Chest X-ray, PA view. Patient: 50 years old, sex F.
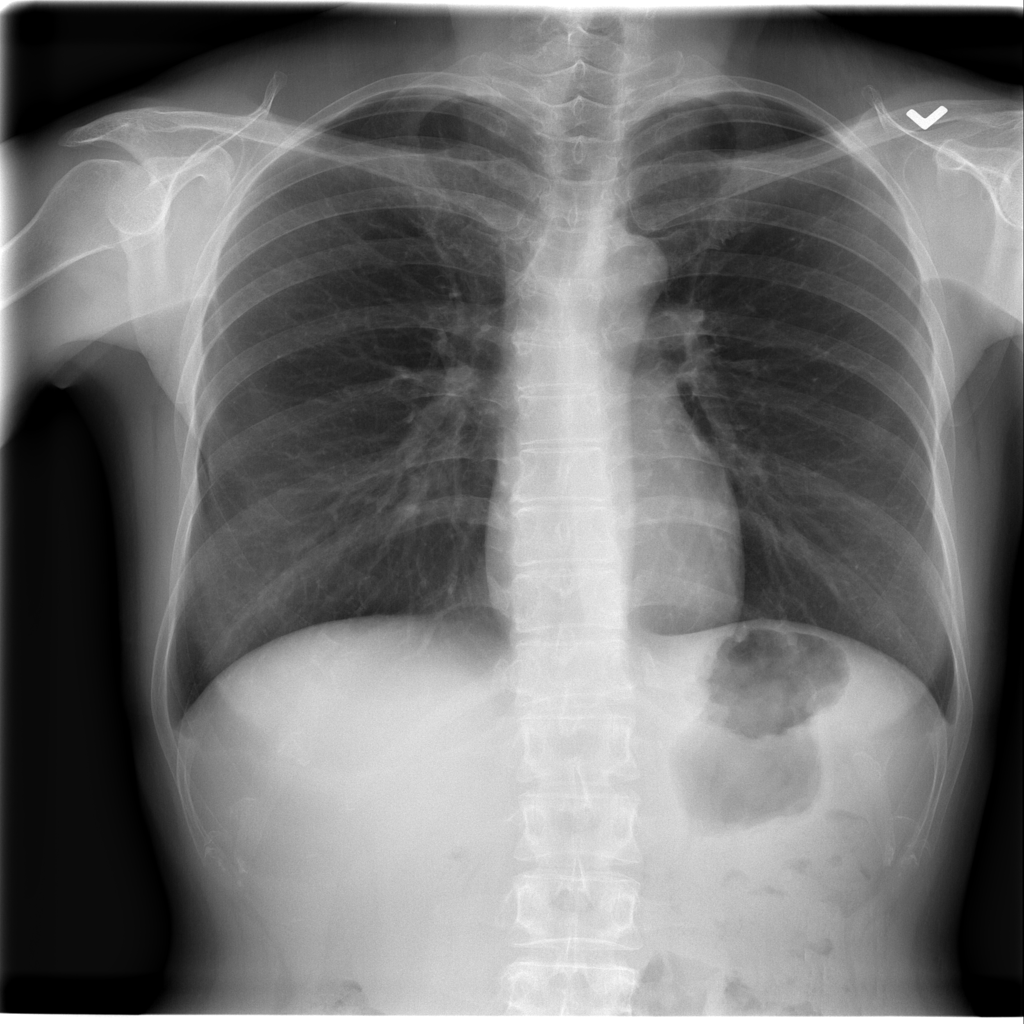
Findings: No Finding